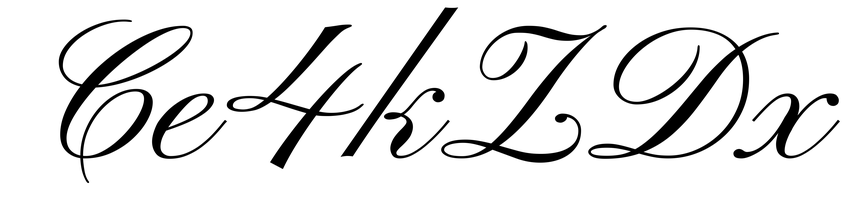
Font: PinyonScript-Regular